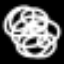
Label: squiggle